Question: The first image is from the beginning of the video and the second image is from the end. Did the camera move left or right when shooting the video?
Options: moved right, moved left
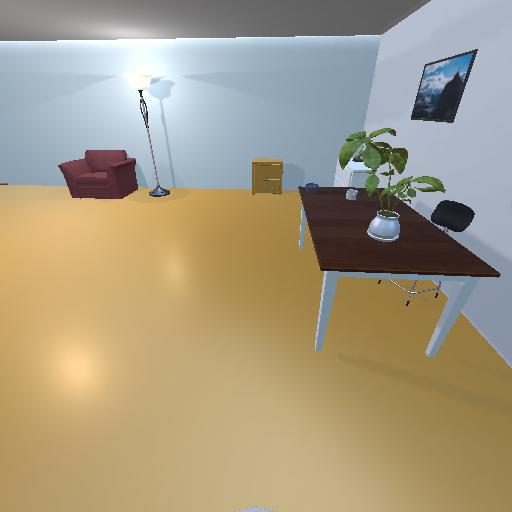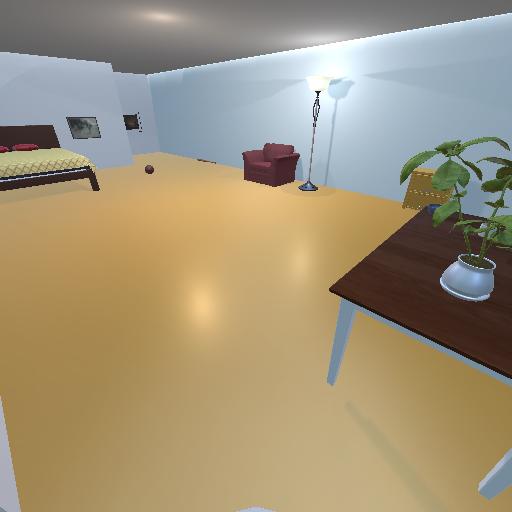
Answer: moved right